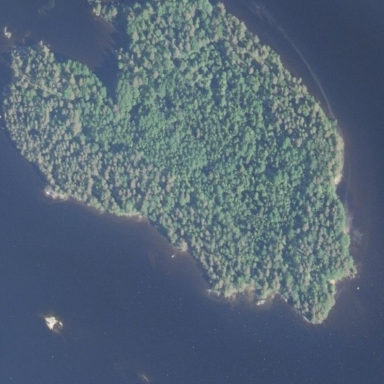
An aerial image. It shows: Island covered with woodland.